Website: apple
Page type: payment
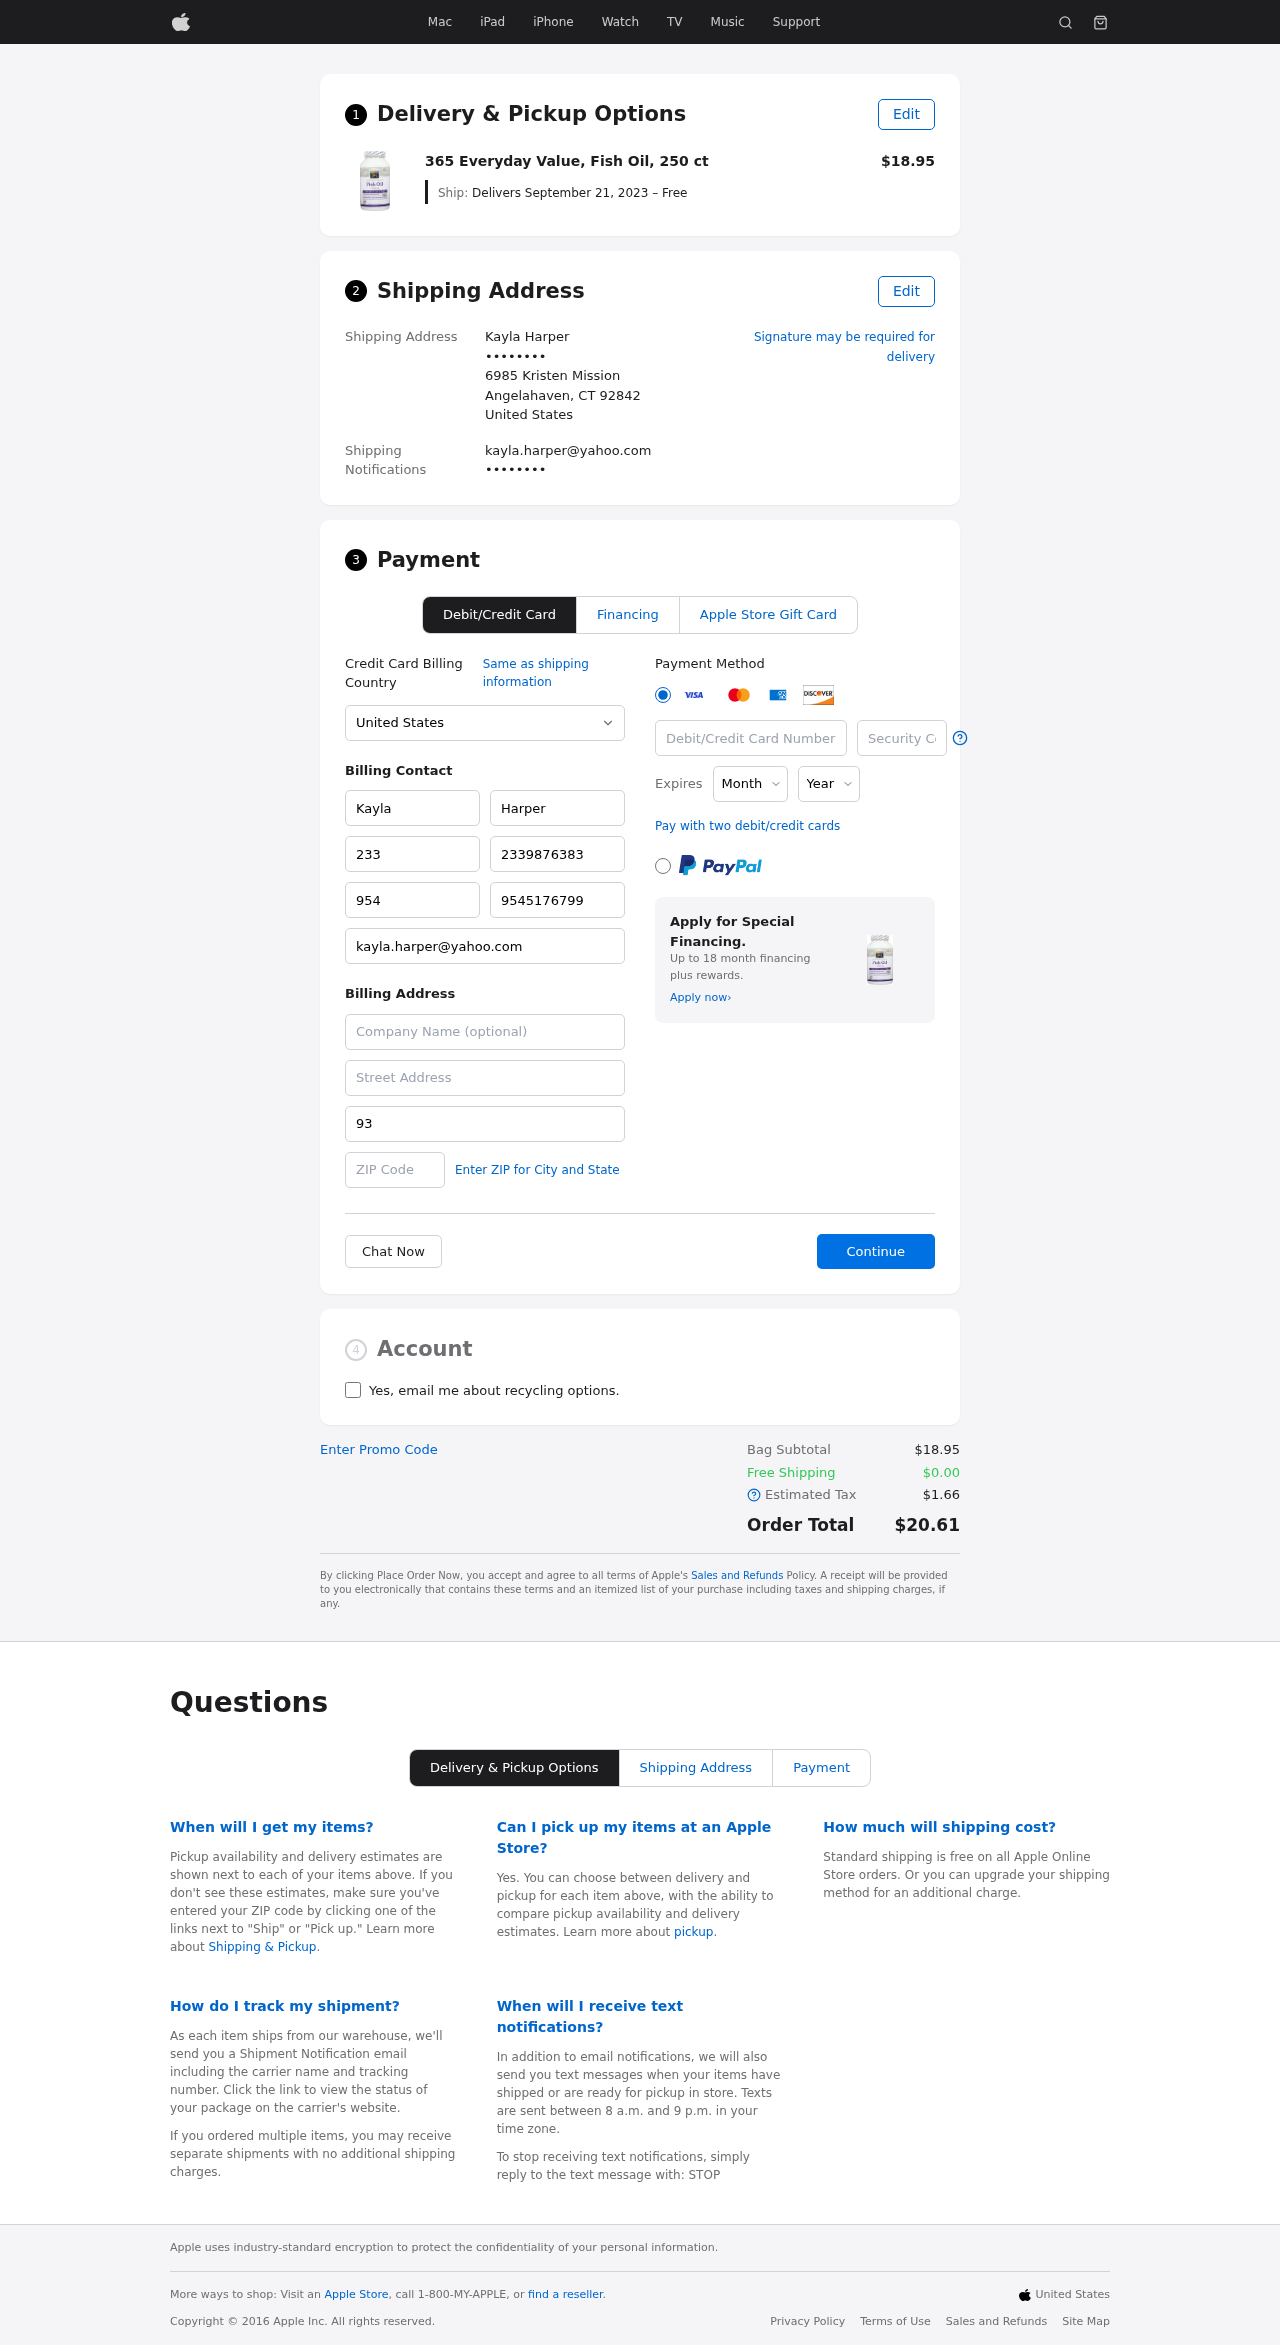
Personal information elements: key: PII_CARD_CVV
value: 960
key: PII_CARD_EXPIRY_MONTH
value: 06
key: PII_CARD_EXPIRY_YEAR
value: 29
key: PII_CARD_NUMBER
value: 6011 2750 5722 9744
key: PII_CITY_STATE_ZIP
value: Angelahaven, CT 92842
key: PII_COUNTRY
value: United States
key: PII_EMAIL
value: kayla.harper@yahoo.com
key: PII_EMAIL2
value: kayla.harper@yahoo.com
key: PII_FIRSTNAME
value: Kayla
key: PII_FULLNAME
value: Kayla Harper
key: PII_LASTNAME
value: Harper
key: PII_PHONE3
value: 2339876383
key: PII_PHONE_ALT
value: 9545176799
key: PII_PHONE_ALT_AREA
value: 954
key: PII_PHONE_AREA
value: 233
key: PII_SECURITY_CODE
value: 93QX
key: PII_STREET
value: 6985 Kristen Mission
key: PII_PHONE
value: ••••••••
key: PII_PHONE2
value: ••••••••
Product elements: key: PRODUCT1_NAME
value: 365 Everyday Value, Fish Oil, 250 ct
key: PRODUCT1_PRICE
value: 18.95
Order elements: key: ORDER_DELIVERY_DATE
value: Delivers September 21, 2023 – Free
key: ORDER_SUBTOTAL
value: $18.95
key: ORDER_SHIPPING_COST
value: $0.00
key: ORDER_TAX
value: $1.66
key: ORDER_TOTAL
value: $20.61